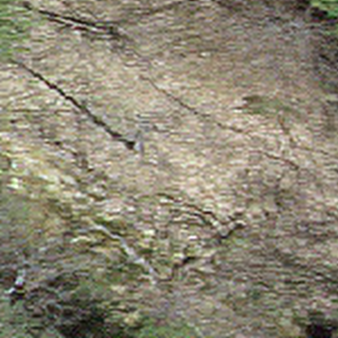
Label: other